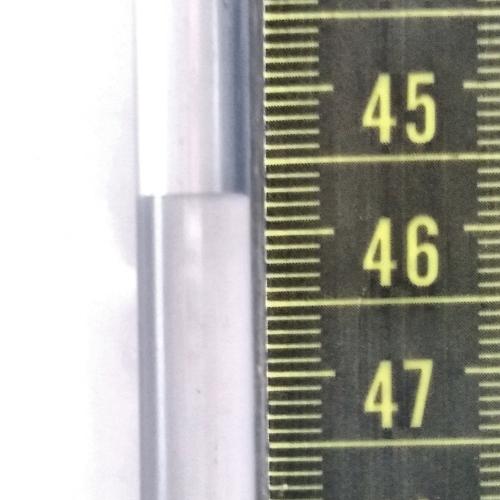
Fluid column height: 45.7 cm